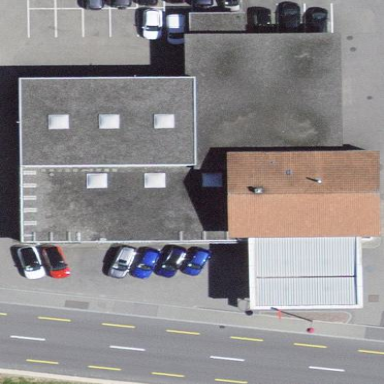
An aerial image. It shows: Garage.